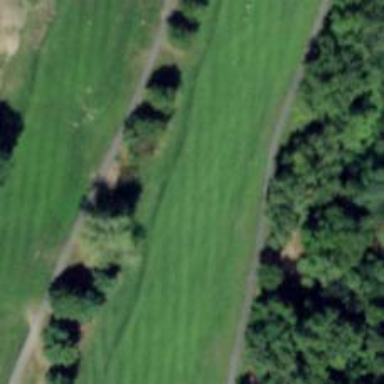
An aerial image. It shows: Golf hole.